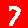
Digit: 7